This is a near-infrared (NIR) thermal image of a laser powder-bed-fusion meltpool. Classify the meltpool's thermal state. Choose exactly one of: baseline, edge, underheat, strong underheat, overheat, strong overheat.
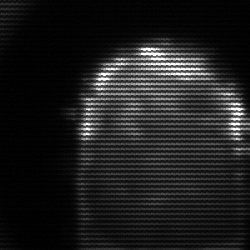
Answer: baseline